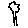
Label: tree